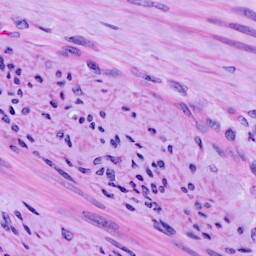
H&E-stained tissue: Cervix